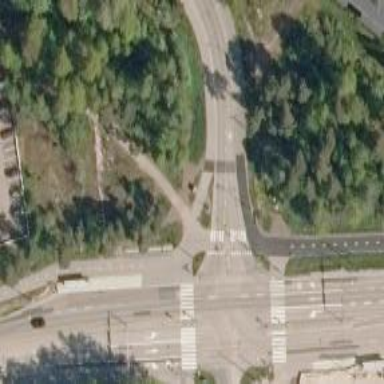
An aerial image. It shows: Crossing on asphalt cycleway.